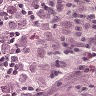
Metastatic tissue present: yes